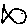
Label: fish